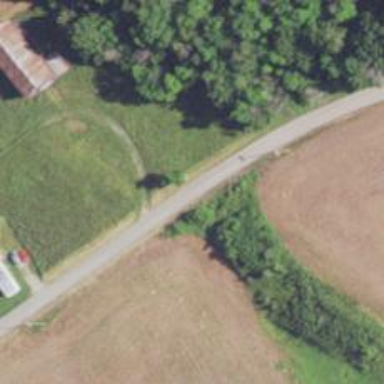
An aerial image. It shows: Tertiary road.